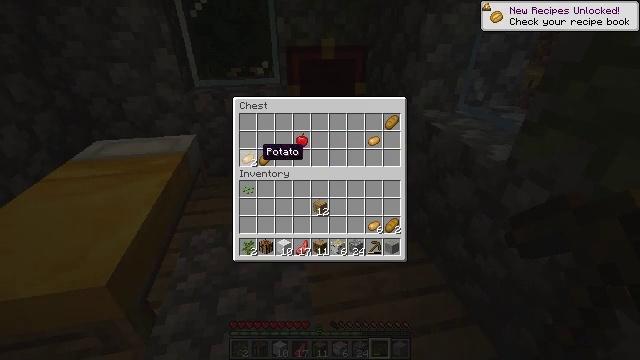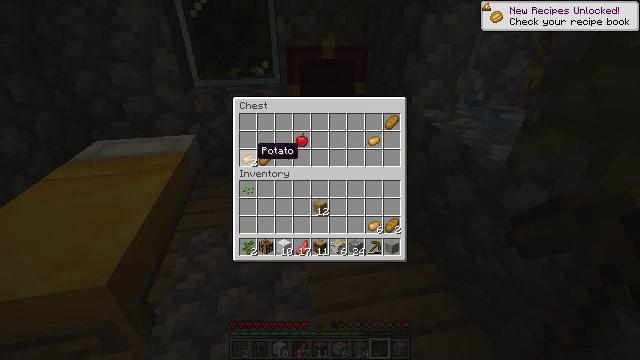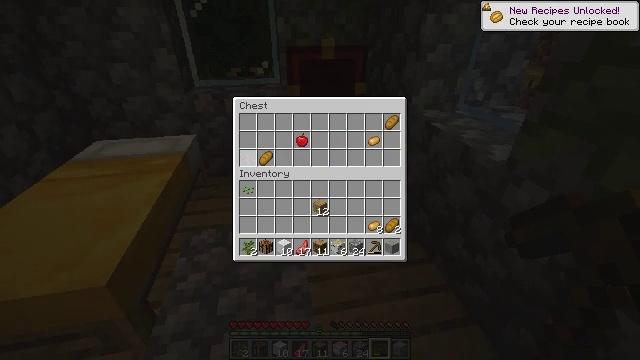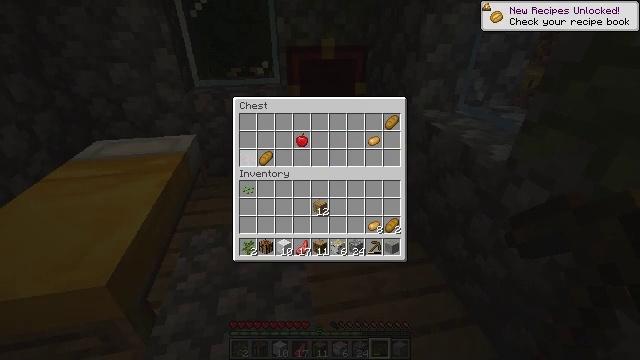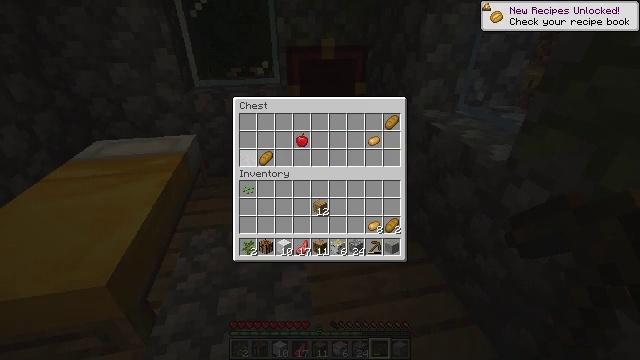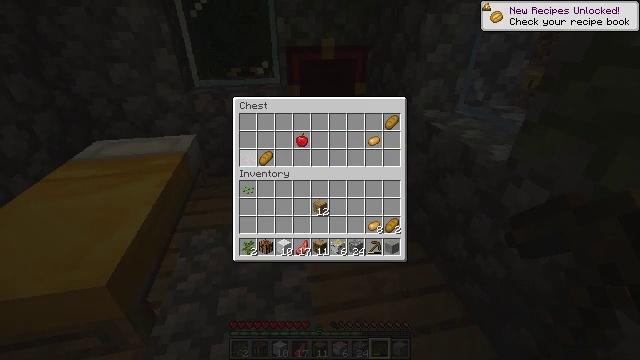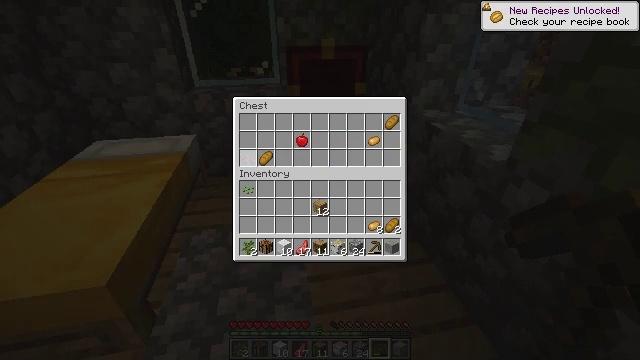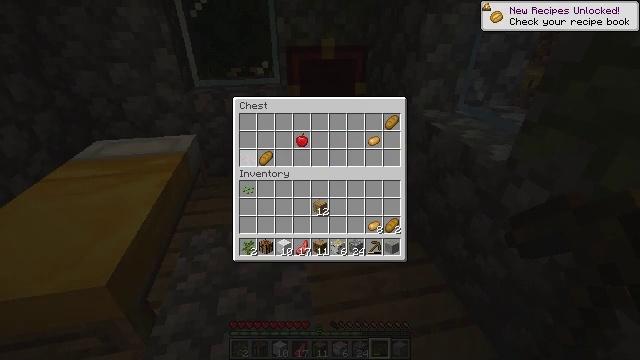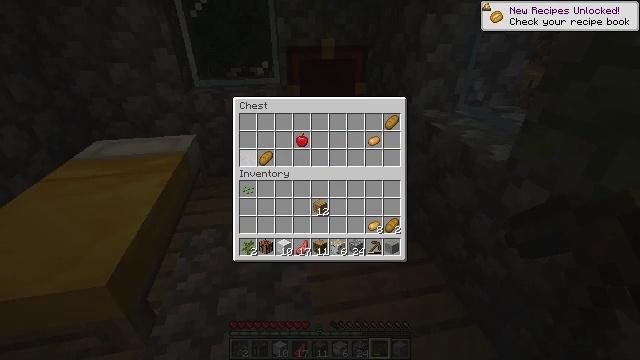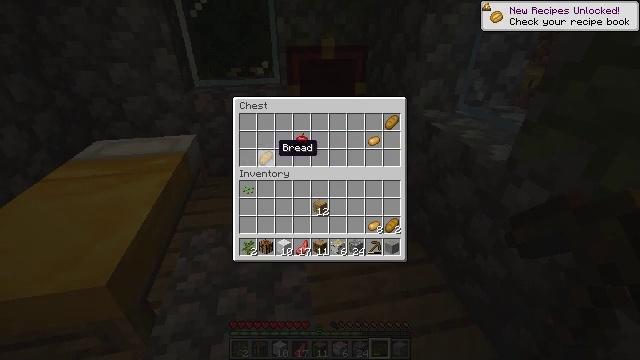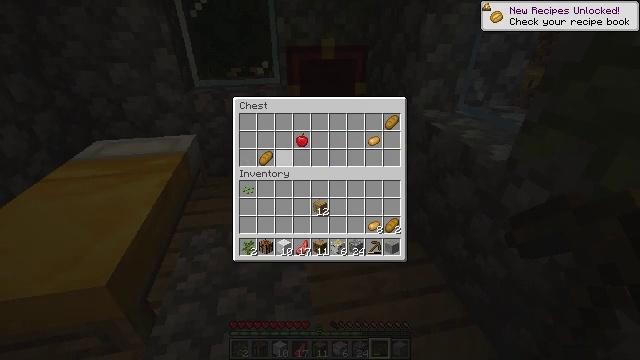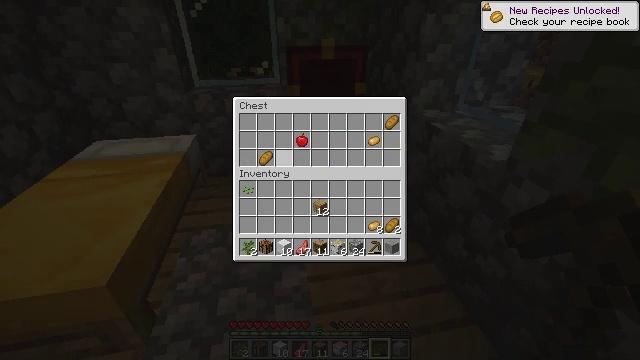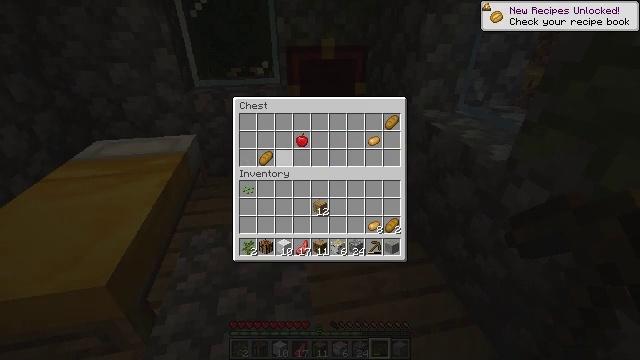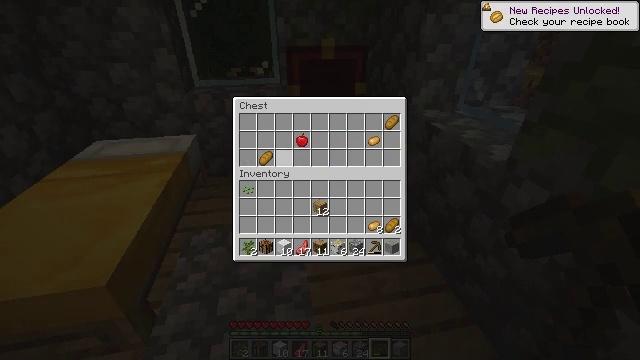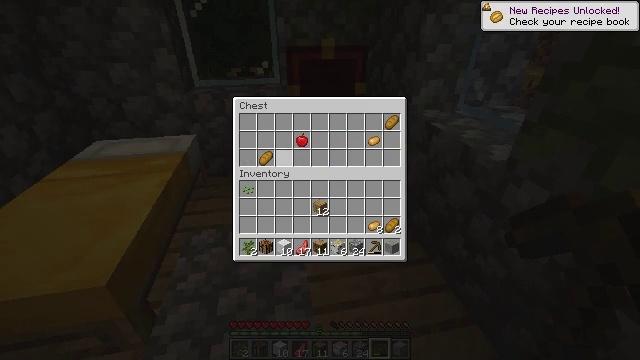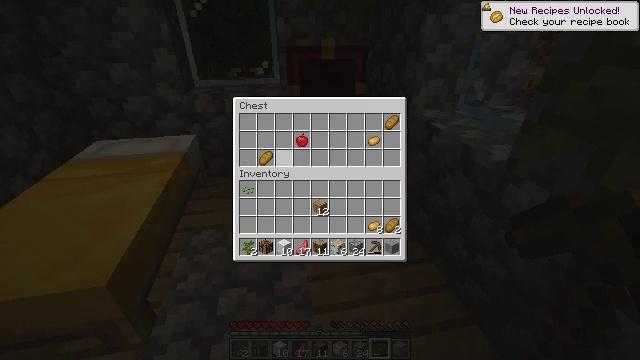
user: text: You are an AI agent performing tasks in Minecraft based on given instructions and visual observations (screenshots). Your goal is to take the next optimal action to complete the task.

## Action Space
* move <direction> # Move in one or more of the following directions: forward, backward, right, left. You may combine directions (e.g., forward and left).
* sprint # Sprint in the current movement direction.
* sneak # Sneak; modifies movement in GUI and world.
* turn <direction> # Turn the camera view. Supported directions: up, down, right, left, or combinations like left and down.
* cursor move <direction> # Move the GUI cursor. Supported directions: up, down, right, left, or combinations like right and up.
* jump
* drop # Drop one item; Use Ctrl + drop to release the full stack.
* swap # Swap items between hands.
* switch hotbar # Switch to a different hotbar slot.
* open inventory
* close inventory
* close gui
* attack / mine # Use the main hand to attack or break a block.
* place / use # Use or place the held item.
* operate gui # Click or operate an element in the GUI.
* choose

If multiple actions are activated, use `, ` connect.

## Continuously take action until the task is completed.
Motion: motion action
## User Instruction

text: Break the yellow bed.
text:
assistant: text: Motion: sneak
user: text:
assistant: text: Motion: sneak, operate gui
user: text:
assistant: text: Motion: sneak, operate gui
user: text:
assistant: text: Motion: sneak
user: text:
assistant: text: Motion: sneak, operate gui
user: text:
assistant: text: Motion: sneak, operate gui
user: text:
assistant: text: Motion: sneak
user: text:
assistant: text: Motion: sneak, operate gui
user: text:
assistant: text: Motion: sneak, cursor move right, operate gui
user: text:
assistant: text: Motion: sneak, cursor move right, operate gui
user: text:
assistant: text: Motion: sneak
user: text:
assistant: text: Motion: sneak, operate gui
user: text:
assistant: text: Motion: sneak, operate gui
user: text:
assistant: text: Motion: sneak
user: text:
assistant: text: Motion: sneak
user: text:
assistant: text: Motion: sneak
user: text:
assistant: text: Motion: sneak
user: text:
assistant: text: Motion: sneak, cursor move left and down
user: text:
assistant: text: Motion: sneak
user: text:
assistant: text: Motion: sneak, operate gui
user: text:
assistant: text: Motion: sneak, operate gui
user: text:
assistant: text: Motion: sneak, operate gui
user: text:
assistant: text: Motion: sneak
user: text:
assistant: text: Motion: sneak, cursor move right
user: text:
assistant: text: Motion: sneak, cursor move right
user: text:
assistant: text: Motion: sneak
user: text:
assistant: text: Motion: sneak
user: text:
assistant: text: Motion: sneak, operate gui
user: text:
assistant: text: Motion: sneak, operate gui
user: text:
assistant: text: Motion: sneak